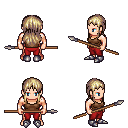
a pixel art fantasy rpg character, male body template, human, light skin, brown pirate shirt, red pants, white blonde unkempt hairstyle, metal boots, spear, four views (front, back, left, right), 2x2 character sprite sheet, small pixel art, hard edges, no anti-aliasing